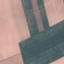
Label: AnnualCrop